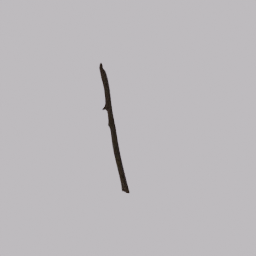
Label: nature